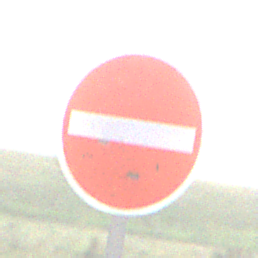
Verkehrszeichen: VerbotDerEinfahrt
Umgebung: Outdoor, Nature
Tageszeit: Night
Wetter: Clear
Licht: Natural
Jahreszeit: NotSpecified
Kontrast: HighContrast